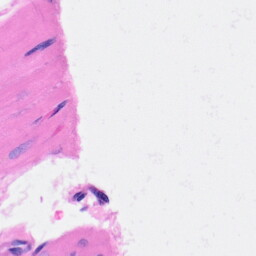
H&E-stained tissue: Heart